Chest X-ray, AP view. Patient: 53 years old, sex M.
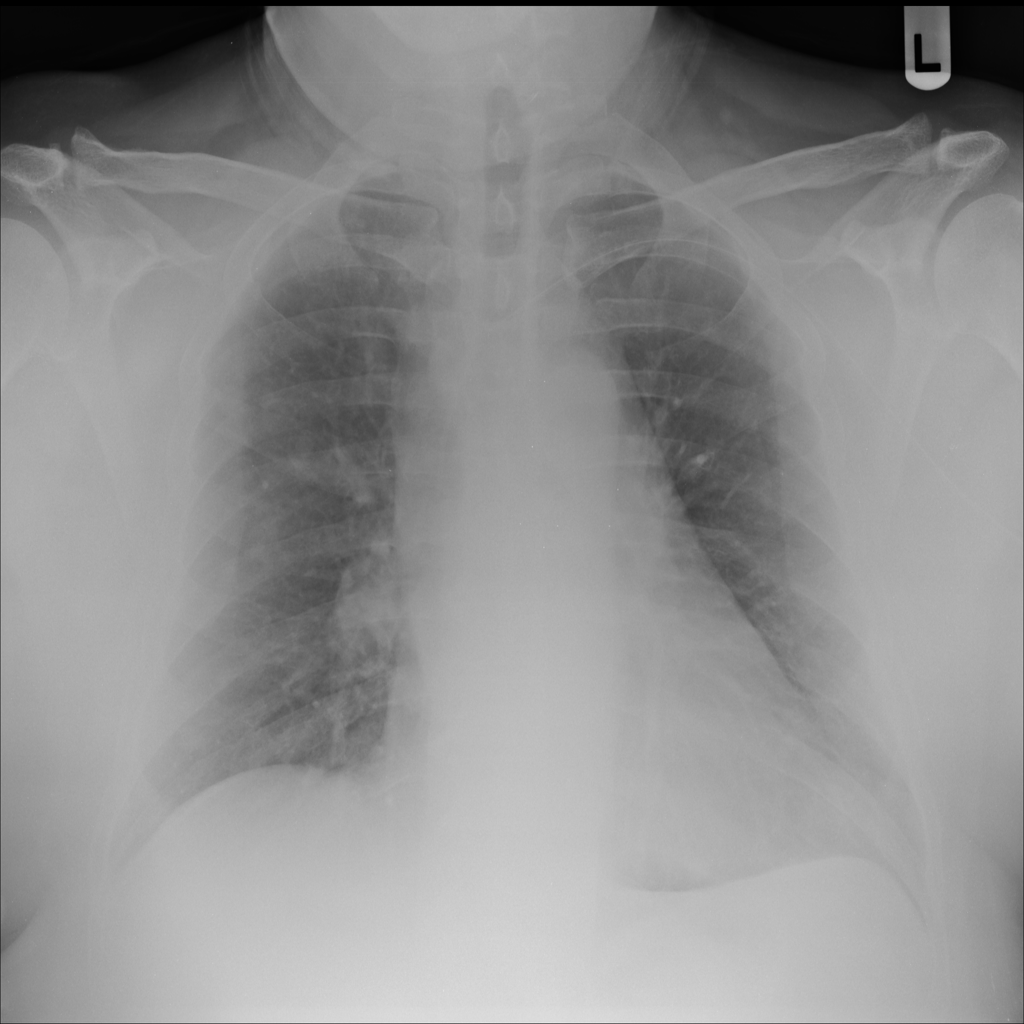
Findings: No Finding